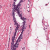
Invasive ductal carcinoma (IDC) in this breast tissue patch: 0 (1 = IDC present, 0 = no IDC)